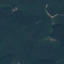
Label: Forest